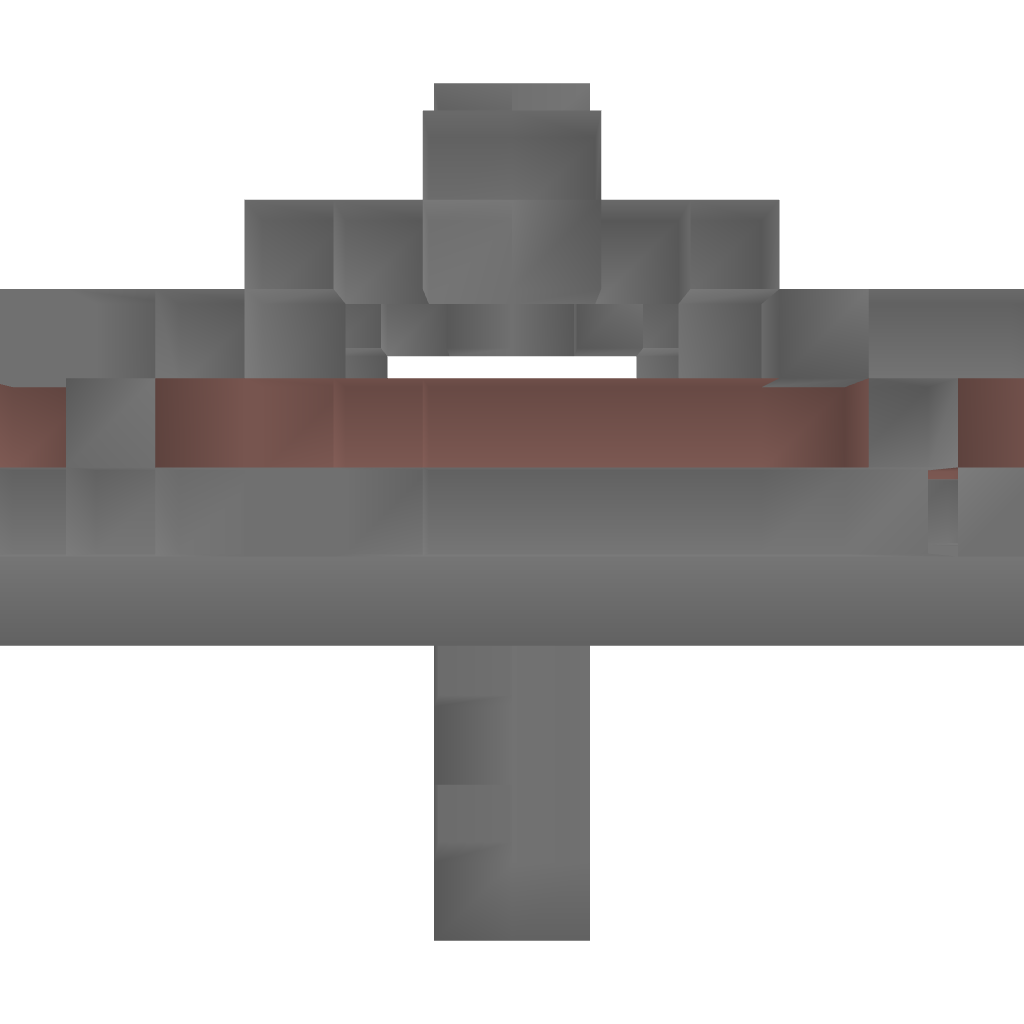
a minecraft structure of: Stone Bridge bad low quality